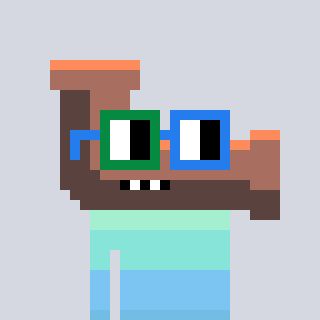
a pixel art character with square green and blue glasses, a pipe-shaped head and a teal-colored body on a cool background